Question: I have followed the instructions at <URL> but they are configured for kdiff3 and I would like to use p4merge to do my textual merging. My current mercurial.ini looks like this:
'''
[merge-tools]
semantic.executable = C:\Users\JP\AppData\Local\PlasticSCM4\semanticmerge\semanticmergetool.exe
semantic.premerge=False
semantic.binary=False
semantic.args=-b=$base -s=$local -d=$other -r=$output -l=csharp -edt="p4merge.exe ""#sourcefile"" ""#destinationfile""" -emt="p4merge.exe -le 'win' -dl ""#basefile"" ""#sourcefile"" ""#destinationfile"" ""#output"""
semantic.gui=True
semantic.checkconflicts=True
'''
With my current configuration when there is a conflict in a file that ends in .cs SemanticMerge runs as expected, but when I use the merge command in SemanticMerge to run a textual merge I get an error alert stating:
'''
Error starting P4Merge
Errors: 'c:\directory\1d37-some-guid.tmp' is (or points to) an invalid file.
'''
Is there in incompatibility or is my above "semantic.args" section configured incorrectly?
I am getting the error when I click the merge button on a specific change. See screenshot below. The answer is right though in that I should just run the text merge using the "run text merge" button.

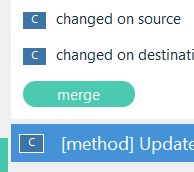
Answer: I've just tested the Semantic Merge-Mercurial integration (configuring p4merge as the external test merge tool).
This is my mercurial.ini:
'''
[merge-tools]
semantic.executable = C:/Users/carlos/AppData/Local/PlasticSCM4/semanticmerge/semanticmergetool.exe
semantic.premerge=False
semantic.binary=False
semantic.args=-b=$base -s=$local -d=$other -r=$output -l=csharp -edt="p4merge.exe ""#sourcefile"" ""#destinationfile""" -emt="p4merge.exe -le 'win' -dl ""#basefile"" ""#sourcefile"" ""#destinationfile"" ""#output"""
semantic.gui=True
Semantic. checkconflicts=True
'''
When I perform a Hg merge, the Semantic Merge tool appears, and if I select "run text merge", the text merge tool is working fine. It seems that your issue is in the P4Merge tool installation. Could you try manually launching the P4Merge tool using command line?